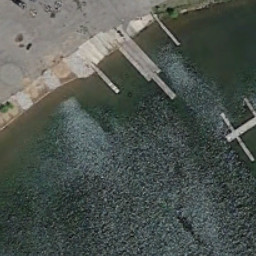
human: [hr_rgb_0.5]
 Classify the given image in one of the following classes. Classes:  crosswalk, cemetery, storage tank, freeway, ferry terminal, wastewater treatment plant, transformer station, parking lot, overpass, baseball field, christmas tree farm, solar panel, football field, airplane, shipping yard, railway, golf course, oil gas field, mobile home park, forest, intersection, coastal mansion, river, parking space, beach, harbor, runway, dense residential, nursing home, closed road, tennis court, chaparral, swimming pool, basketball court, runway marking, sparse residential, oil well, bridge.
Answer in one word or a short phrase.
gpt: ferry terminal